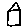
Label: house